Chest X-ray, AP view. Patient: 72 years old, sex F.
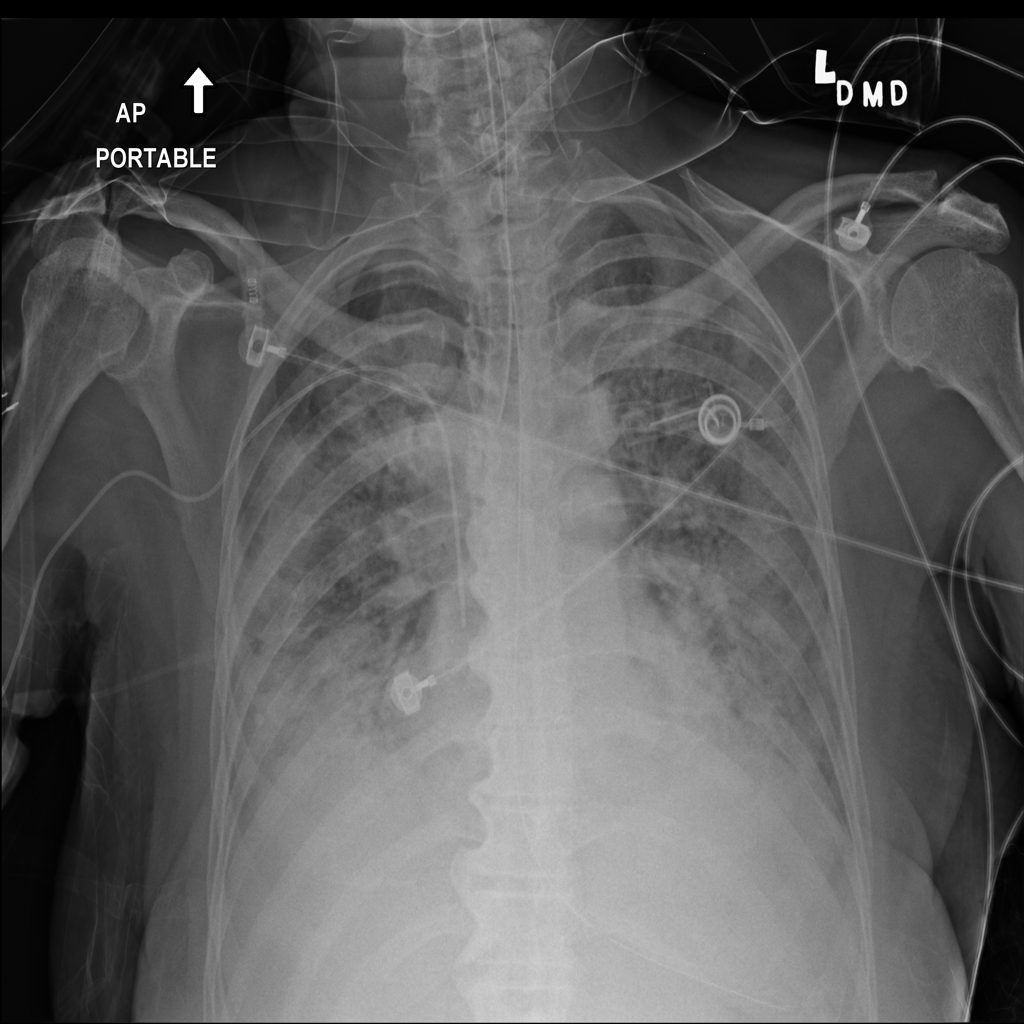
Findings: Infiltration